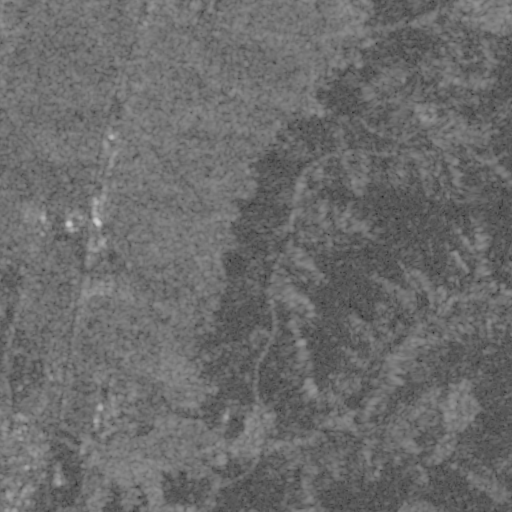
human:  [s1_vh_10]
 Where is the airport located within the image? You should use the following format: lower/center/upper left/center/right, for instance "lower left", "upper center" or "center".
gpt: The airport is located in the lower left of the image.
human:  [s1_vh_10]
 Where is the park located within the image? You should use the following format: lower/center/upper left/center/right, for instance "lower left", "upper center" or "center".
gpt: The park is located in the lower left of the image.
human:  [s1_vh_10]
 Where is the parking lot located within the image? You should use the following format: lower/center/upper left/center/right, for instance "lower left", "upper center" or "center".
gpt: The parking lot is located in the lower left of the image.
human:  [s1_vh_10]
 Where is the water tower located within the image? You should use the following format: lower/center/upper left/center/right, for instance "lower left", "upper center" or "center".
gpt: The water tower is located in the lower right of the image.
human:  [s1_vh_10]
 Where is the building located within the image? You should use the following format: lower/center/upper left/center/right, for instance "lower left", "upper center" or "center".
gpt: There is no building in the image.

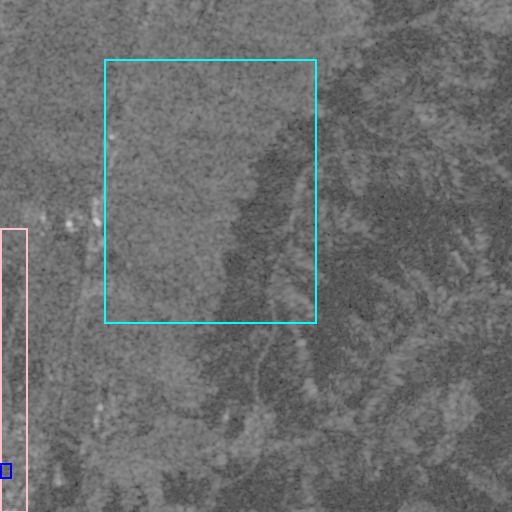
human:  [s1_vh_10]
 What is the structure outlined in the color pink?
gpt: The structure outlined in pink is an airport.
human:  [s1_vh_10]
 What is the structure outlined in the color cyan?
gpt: The structure outlined in cyan is a crop field.
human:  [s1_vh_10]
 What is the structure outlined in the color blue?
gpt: The structure outlined in blue is a park.
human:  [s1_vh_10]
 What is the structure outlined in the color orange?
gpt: There is no orange outline.